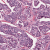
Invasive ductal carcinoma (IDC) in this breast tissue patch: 1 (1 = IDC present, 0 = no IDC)